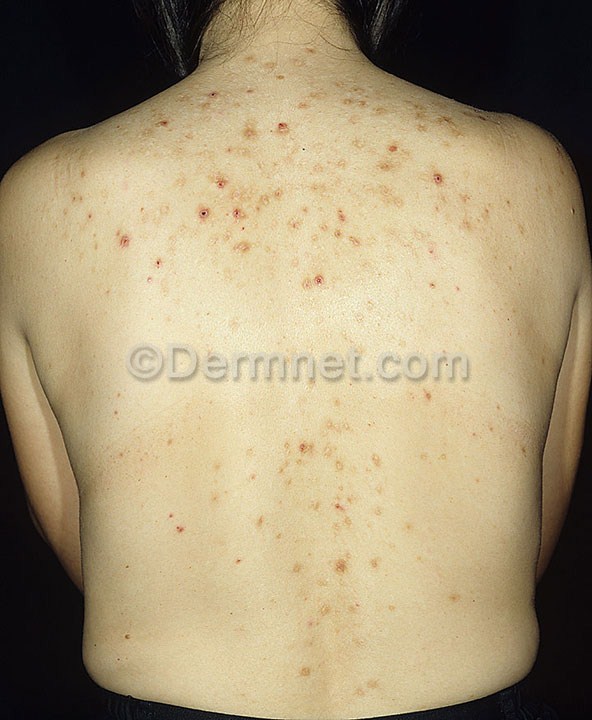
Disease: Acne and Rosacea Photos